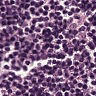
Metastatic tissue present: no